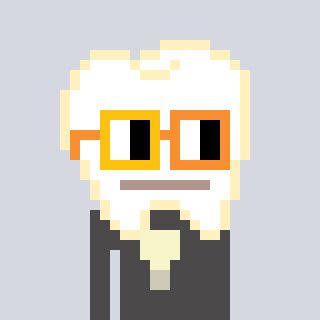
a pixel art character with square yellow and orange glasses, a tooth-shaped head and a grayscale-colored body on a cool background